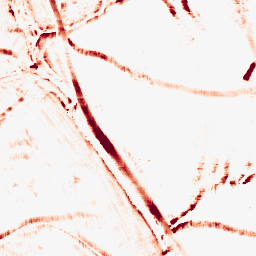
Category: morphological
Decomposition family: morphological_square
Decomposition parameters: operation: opening
size: 10
Upsampling method: cubic_catmull_rom
Upsampling parameters: scale: 2
Upsampling scale: 2